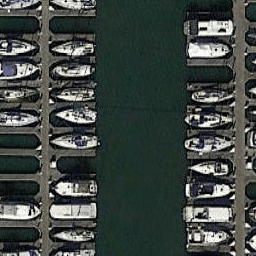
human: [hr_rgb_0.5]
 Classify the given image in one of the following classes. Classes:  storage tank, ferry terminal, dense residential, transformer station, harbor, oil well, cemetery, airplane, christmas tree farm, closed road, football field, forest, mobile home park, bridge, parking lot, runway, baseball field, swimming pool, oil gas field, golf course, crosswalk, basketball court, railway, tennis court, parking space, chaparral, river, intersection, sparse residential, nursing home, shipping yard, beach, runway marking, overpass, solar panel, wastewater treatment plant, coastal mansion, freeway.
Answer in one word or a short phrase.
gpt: harbor